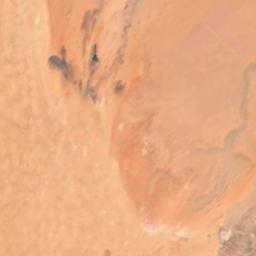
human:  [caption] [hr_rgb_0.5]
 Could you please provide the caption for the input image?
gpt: There is some weed on the edge of this desert .

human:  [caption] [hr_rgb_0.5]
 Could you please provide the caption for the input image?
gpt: This is a desert mixed with brown and yellow with wavy stripes .

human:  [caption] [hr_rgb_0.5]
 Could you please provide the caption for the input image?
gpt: The desert is full of yellow sand .

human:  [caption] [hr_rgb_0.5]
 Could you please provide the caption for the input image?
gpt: The desert has orange sand and a lake .

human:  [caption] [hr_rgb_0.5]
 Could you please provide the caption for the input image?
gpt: A brown desert covered by sand and some bare land .